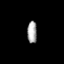
Tissue: skin
Cell type: Myeloid cells
Senescence score: 0.7864
Nuclear area (px): 207
Mean DAPI intensity: 167.604